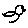
Label: bird